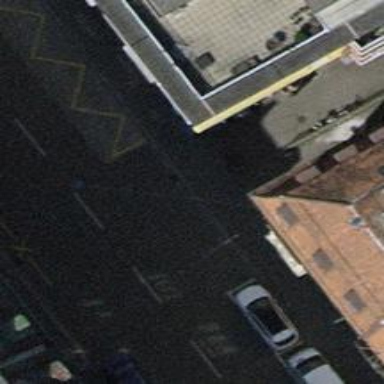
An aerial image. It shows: Unmarked crossing with traffic calming table.